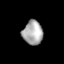
Tissue: lung
Cell type: Epithelial cells
Senescence score: 0.2132
Nuclear area (px): 472
Mean DAPI intensity: 169.828